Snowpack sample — Snodgrass Mountain, Crested Butte, Colorado (2/4/25, 12:06 PM MST)
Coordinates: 38.923, -106.968
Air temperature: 35 °F
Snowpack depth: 80 cm
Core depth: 30 cm
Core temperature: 35.6 °F
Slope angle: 14°, slope face: 78°
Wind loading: low
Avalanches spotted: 0
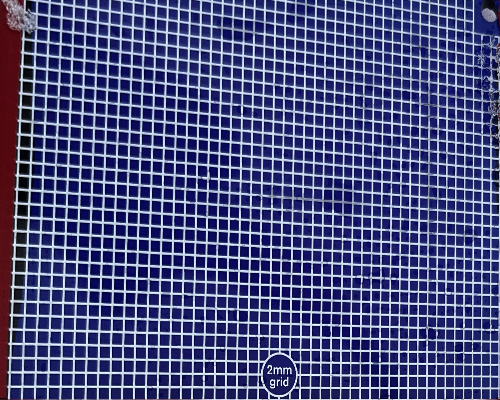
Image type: profile
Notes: No avalanches nearby, unusually warm weather for the last month reported by residents, Collected 25 yards from treeline